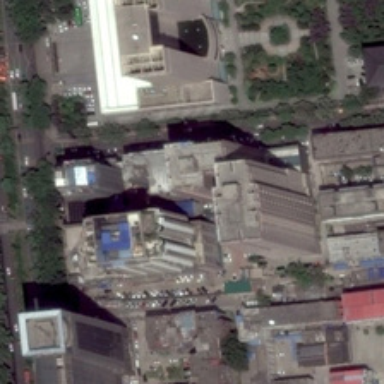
Six tall buildings on either hand of the road in it .